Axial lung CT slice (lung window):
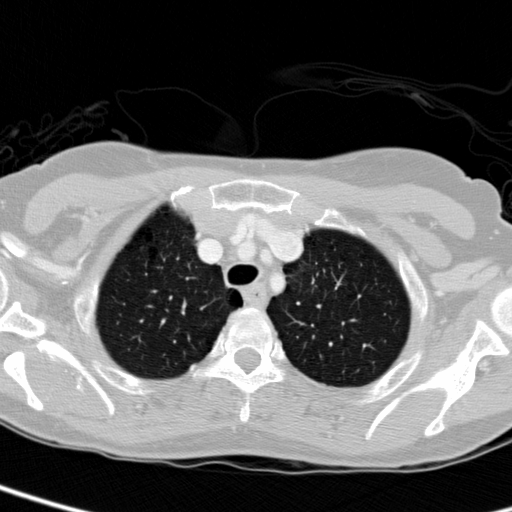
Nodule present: no